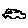
Label: car